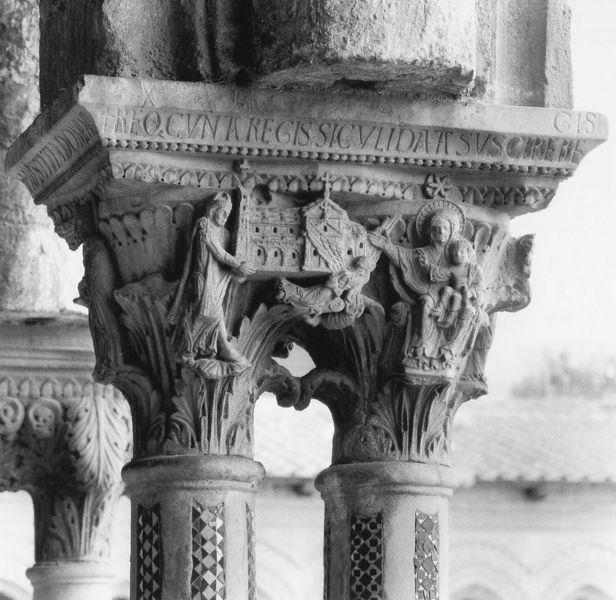
Titel: Kreuzgang
Standort: Monreale, Dom (EU - I - Sizilien)
Schlagwörter: blätter, mann, weiß, frau, grau, säule, säulen, haus, muster, stein, kirche, kind, mutter, blatt, engel, relief, schrift, figuren, bischof, detail, inschrift, bildhauerei, kreuz, mosaik, kapitell, sandstein, christus, jesus, mittelalter, blattwerk, fresken, fresko, heilig, maria, marie, träger, verzierungen, römisch, latein, lateinisch